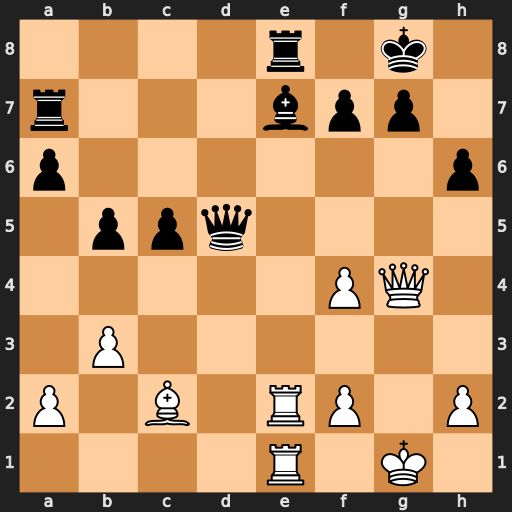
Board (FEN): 4r1k1/r3bpp1/p6p/1ppq4/5PQ1/1P6/P1B1RP1P/4R1K1
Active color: w
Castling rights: -
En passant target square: -
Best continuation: Rxe7 Raxe7 Rxe7